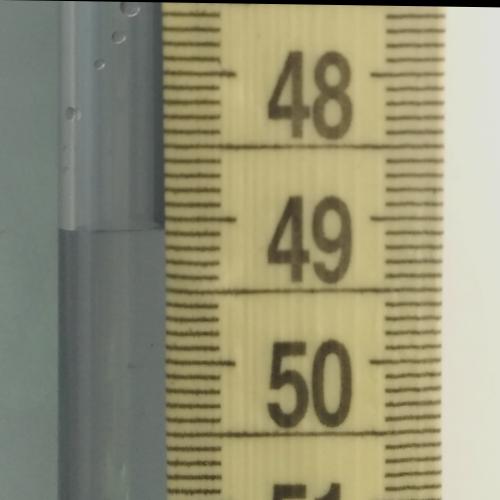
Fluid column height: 49.1 cm